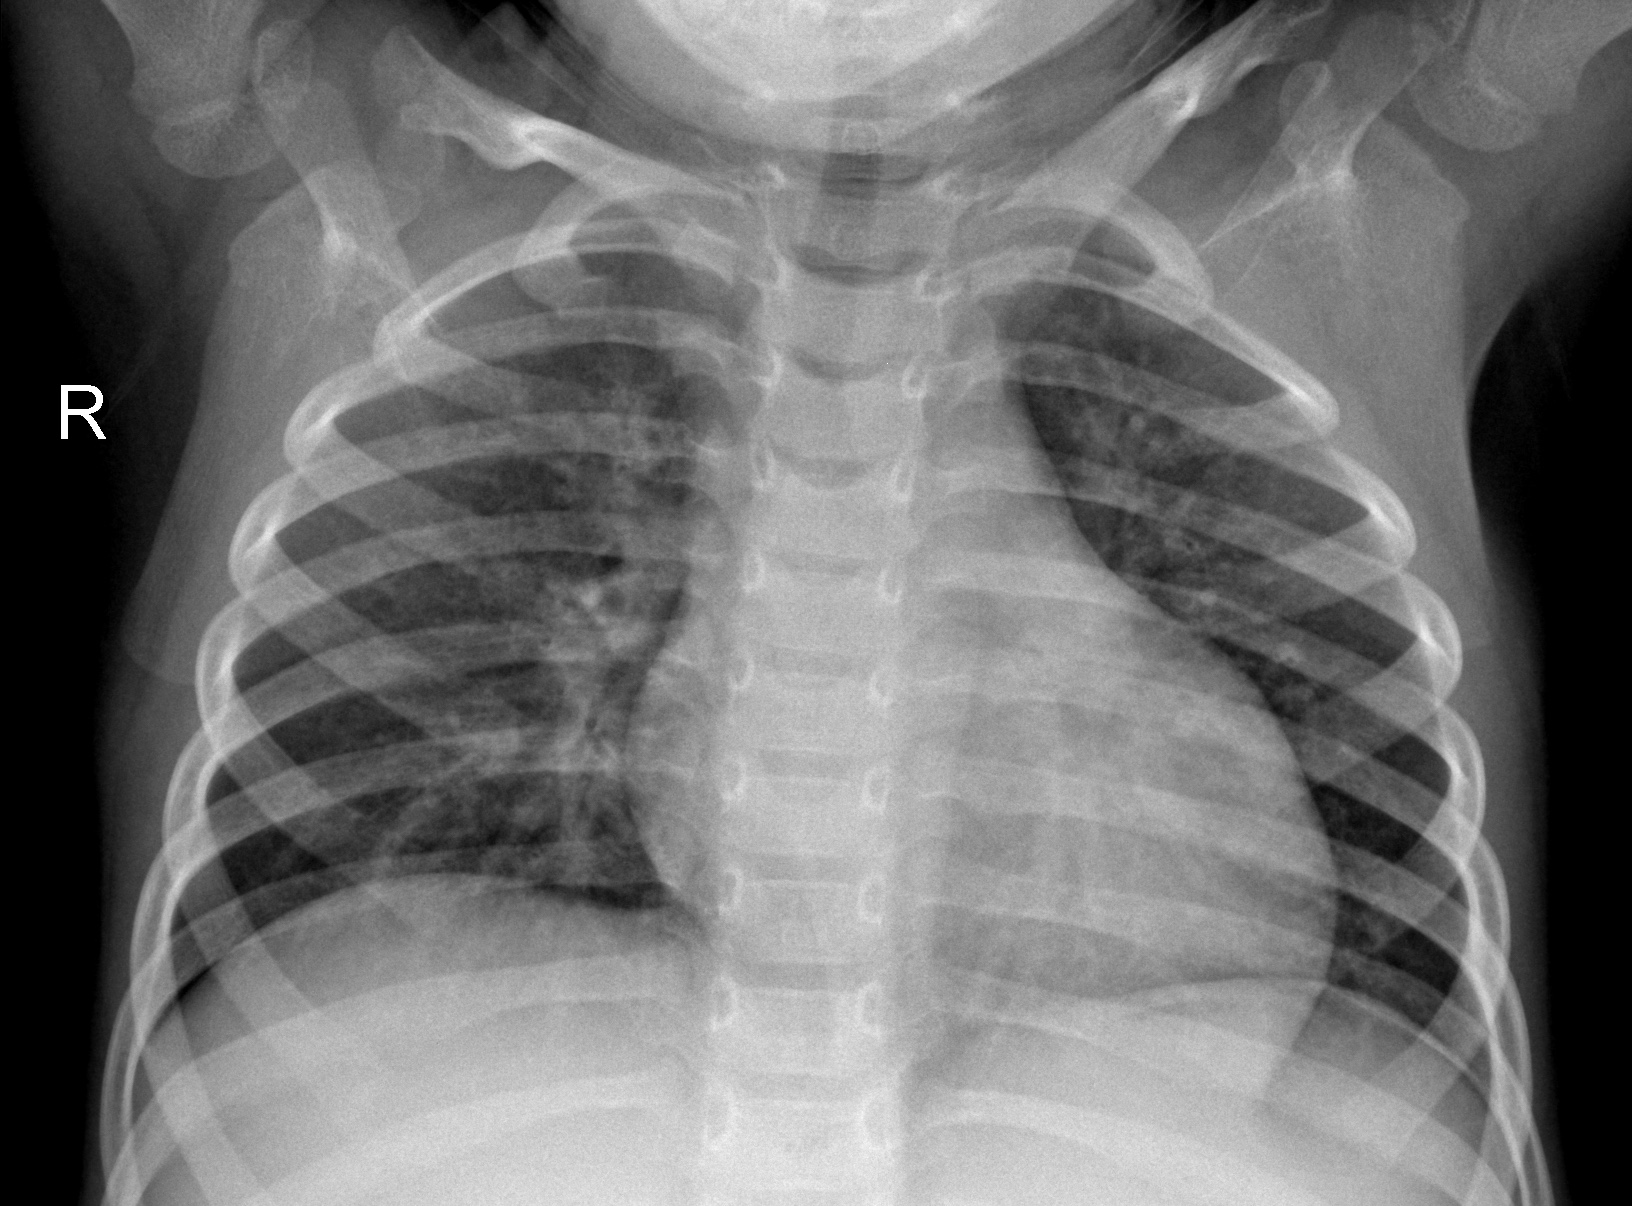
Diagnosis: NORMAL